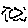
Label: sun